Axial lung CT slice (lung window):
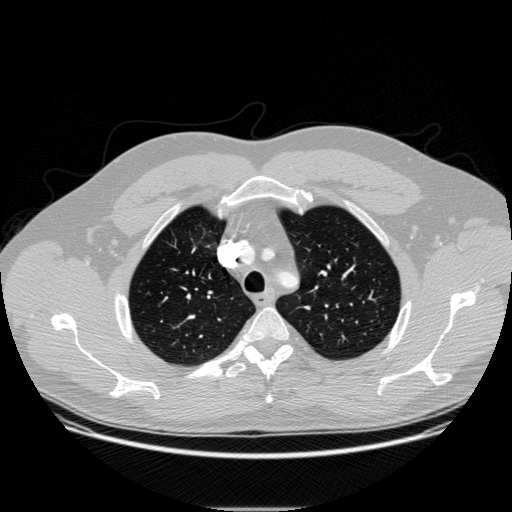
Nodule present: no